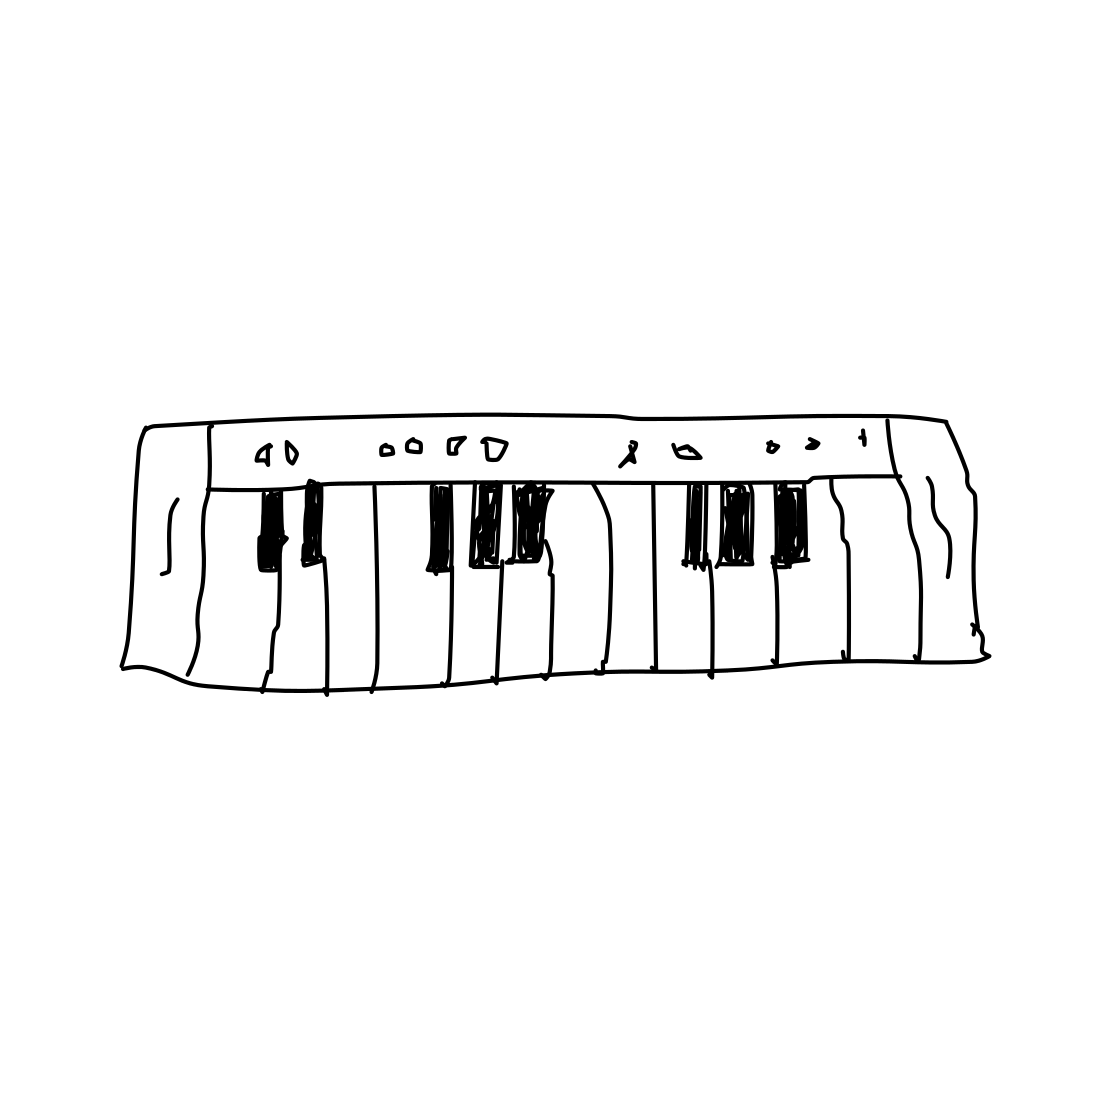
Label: piano